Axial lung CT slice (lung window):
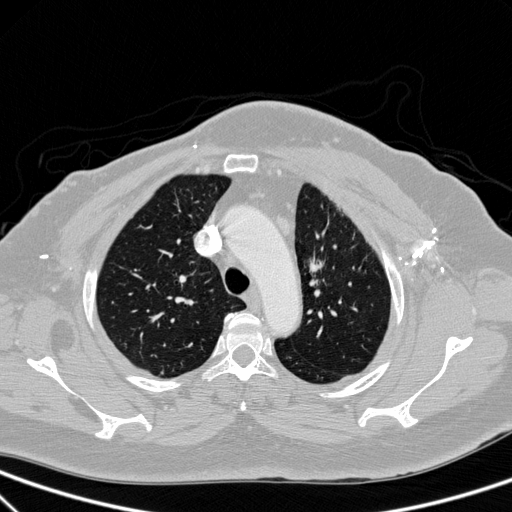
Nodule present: no